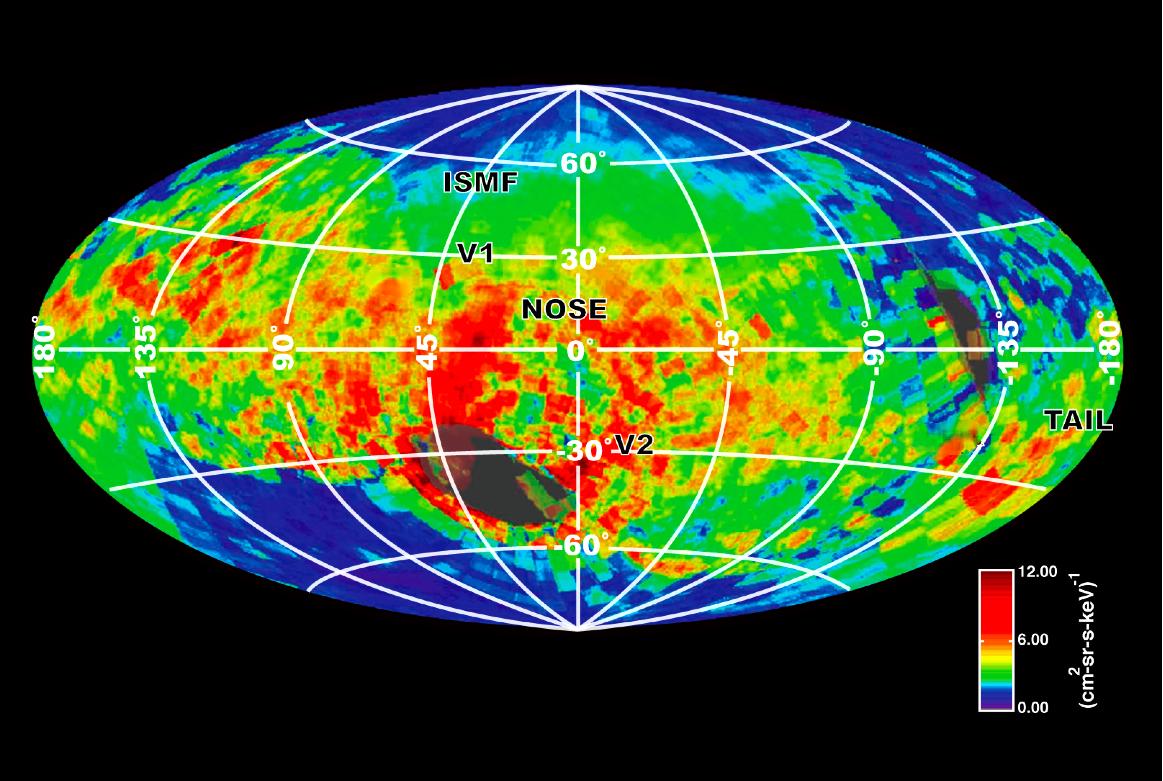
Particles from the Heliosphere Sun, Cassini-Huygens